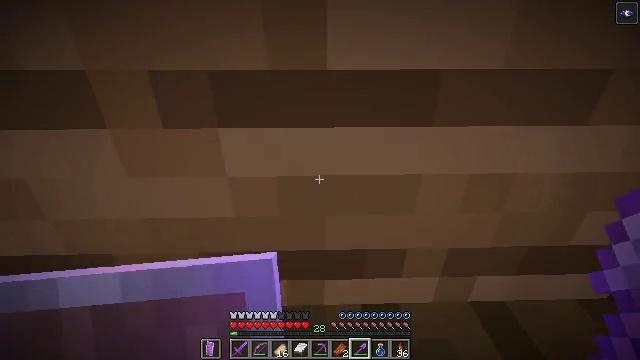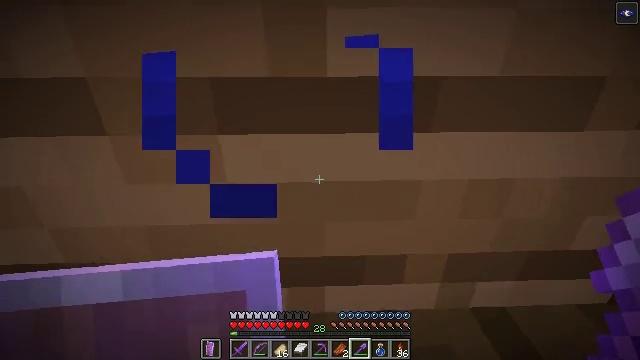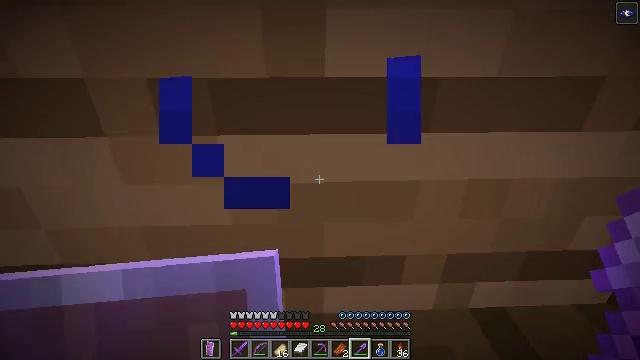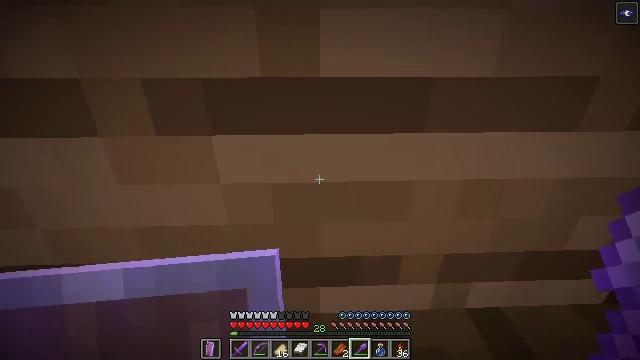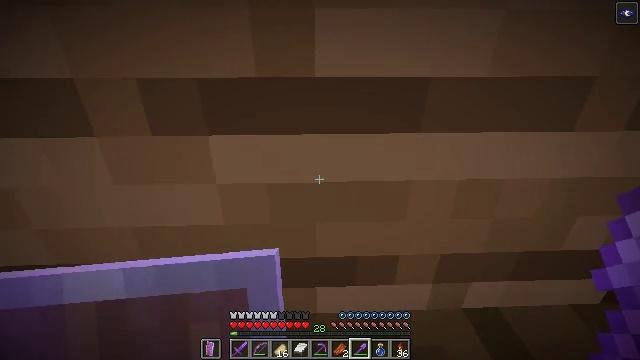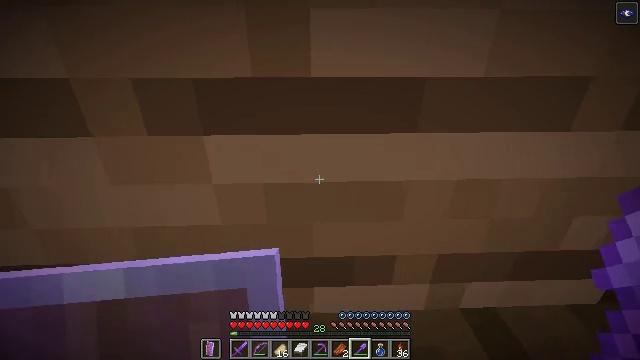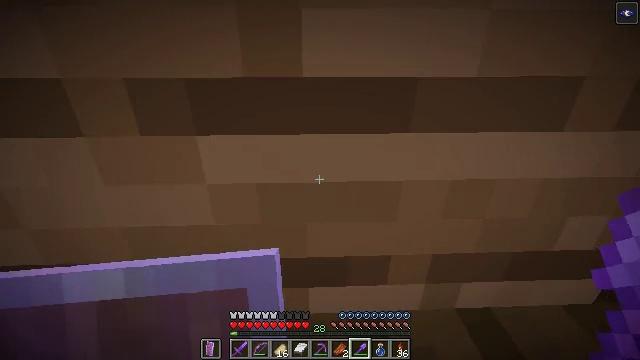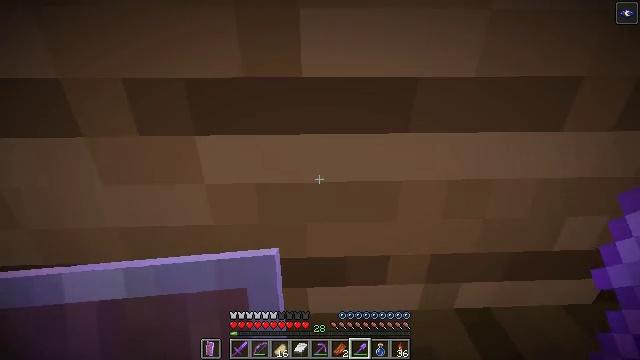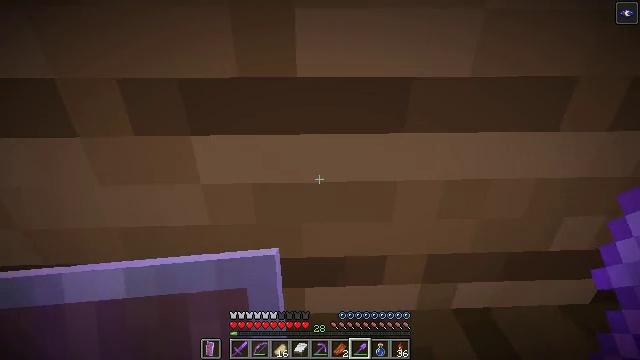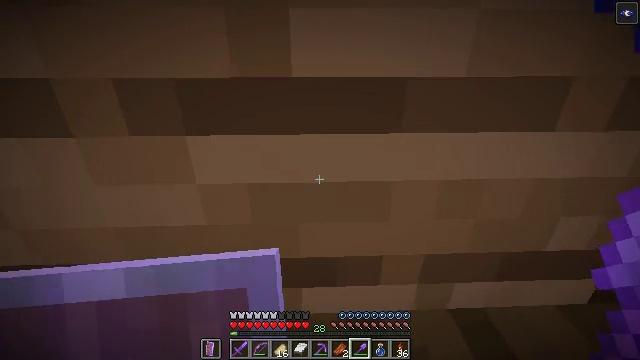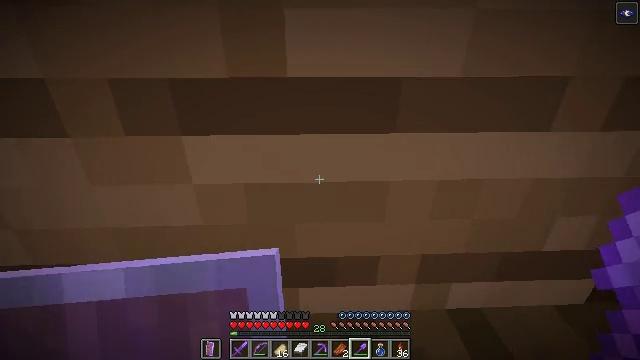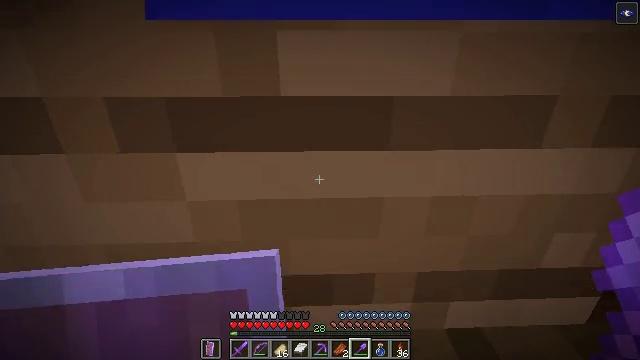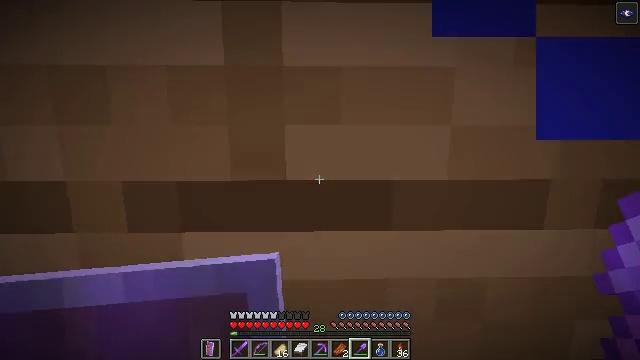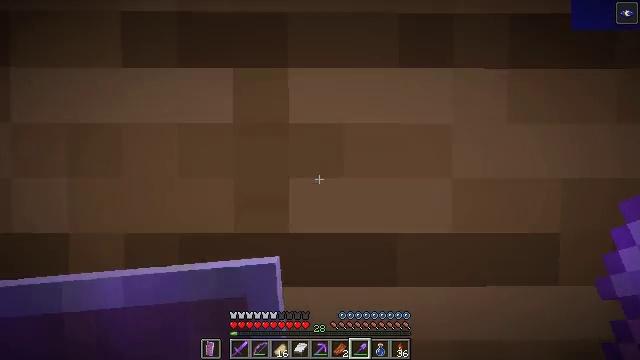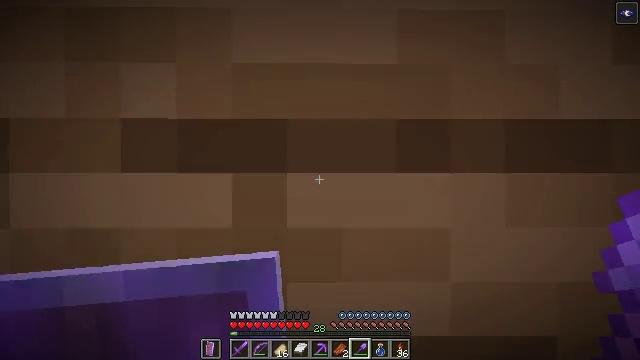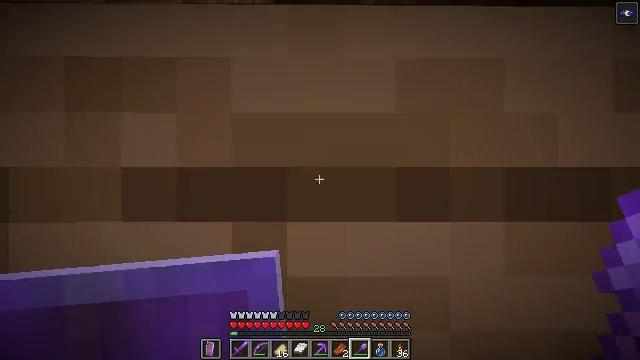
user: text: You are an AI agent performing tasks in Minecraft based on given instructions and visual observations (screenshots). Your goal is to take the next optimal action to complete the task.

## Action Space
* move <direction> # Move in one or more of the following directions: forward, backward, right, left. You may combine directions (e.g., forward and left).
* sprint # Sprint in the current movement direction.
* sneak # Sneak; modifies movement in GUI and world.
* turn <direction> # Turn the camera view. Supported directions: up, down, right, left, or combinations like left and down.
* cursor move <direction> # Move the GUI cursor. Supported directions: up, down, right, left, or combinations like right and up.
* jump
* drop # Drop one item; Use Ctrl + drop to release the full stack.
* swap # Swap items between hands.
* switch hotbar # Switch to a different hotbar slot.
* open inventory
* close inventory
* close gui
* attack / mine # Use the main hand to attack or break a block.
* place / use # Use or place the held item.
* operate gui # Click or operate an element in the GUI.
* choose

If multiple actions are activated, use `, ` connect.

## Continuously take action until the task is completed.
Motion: motion action
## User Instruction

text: Collect gravel for your inventory.
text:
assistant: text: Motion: move forward, turn up, jump
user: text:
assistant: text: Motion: move forward, jump
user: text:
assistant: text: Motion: move forward, jump
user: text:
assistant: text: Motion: move forward, jump
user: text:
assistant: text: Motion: move forward, jump
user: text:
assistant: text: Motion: move forward, jump
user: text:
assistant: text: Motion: move forward
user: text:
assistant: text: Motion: move forward
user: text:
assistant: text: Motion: move forward
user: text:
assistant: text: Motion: move forward
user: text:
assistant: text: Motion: move forward, turn up, jump
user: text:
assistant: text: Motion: move forward, turn left and up, jump
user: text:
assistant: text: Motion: move forward, turn up, jump
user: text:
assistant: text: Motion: move forward, jump
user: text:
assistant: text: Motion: move forward, jump
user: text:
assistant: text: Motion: move forward, jump
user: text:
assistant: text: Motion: move forward, jump
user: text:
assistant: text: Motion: move forward, jump
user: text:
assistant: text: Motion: move forward, jump
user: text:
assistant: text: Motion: move forward
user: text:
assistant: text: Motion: move forward
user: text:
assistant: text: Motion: move forward
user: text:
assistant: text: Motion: move forward
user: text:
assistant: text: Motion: move forward
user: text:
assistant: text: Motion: move forward
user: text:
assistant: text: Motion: move forward, turn right and down
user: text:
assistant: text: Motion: move forward, turn right and down
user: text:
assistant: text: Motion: move forward, turn right and down
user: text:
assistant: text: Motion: move forward, turn right and down
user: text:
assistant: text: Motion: move forward, turn right and down